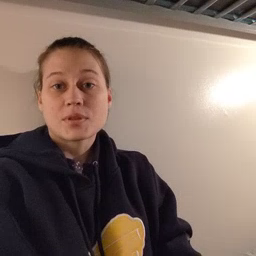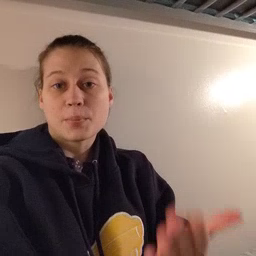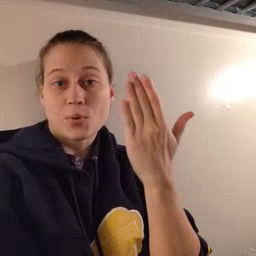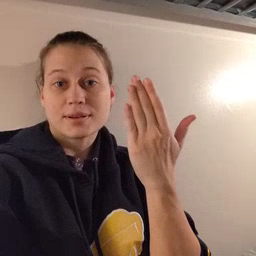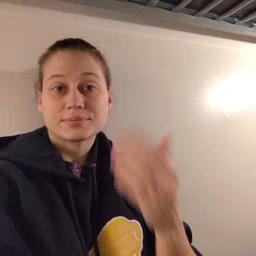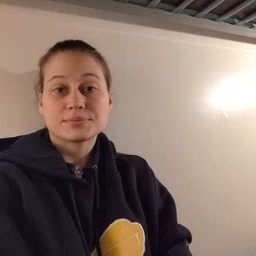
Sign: morning